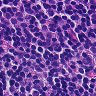
Metastatic tissue present: no